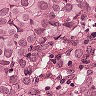
Metastatic tissue present: yes